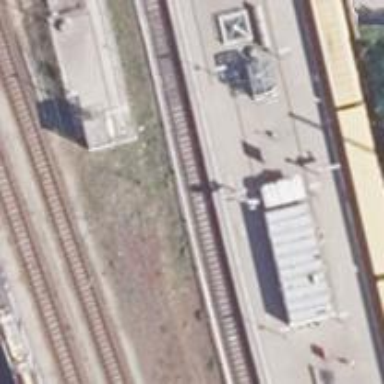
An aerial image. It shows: Platform edge at railway station.